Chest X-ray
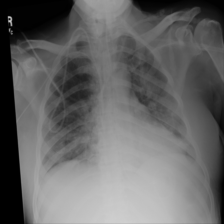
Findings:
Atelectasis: negative
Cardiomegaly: negative
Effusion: positive
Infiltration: positive
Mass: negative
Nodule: negative
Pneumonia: negative
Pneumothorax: negative
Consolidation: positive
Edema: negative
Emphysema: negative
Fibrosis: negative
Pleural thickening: negative
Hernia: negative